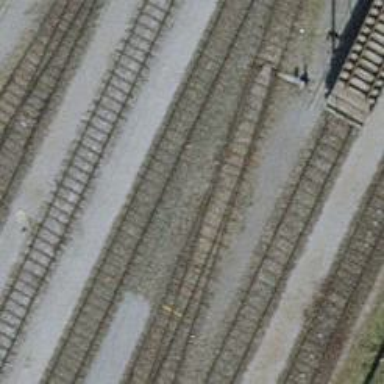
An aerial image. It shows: Railway yard with single rail track. The electrified track has contact line for power supply.